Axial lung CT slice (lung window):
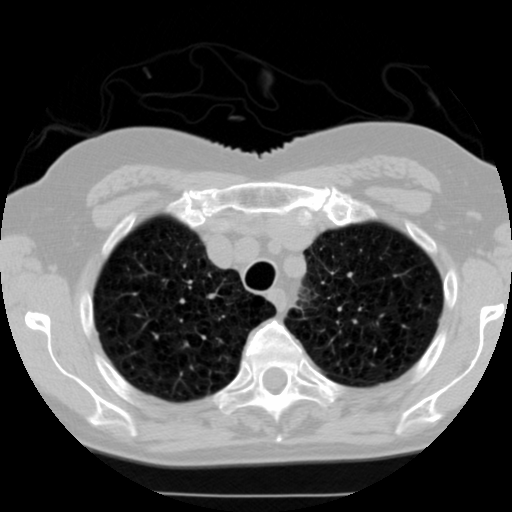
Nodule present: no